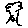
Label: tree